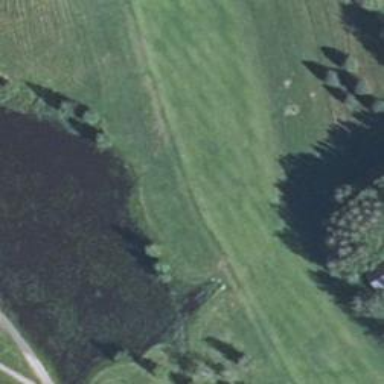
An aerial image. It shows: View of golf hole.